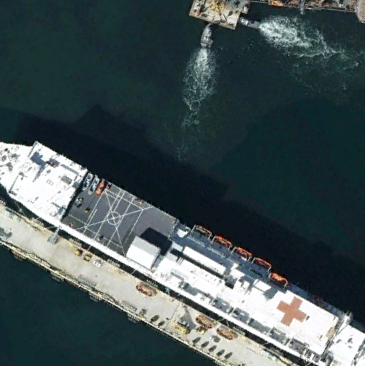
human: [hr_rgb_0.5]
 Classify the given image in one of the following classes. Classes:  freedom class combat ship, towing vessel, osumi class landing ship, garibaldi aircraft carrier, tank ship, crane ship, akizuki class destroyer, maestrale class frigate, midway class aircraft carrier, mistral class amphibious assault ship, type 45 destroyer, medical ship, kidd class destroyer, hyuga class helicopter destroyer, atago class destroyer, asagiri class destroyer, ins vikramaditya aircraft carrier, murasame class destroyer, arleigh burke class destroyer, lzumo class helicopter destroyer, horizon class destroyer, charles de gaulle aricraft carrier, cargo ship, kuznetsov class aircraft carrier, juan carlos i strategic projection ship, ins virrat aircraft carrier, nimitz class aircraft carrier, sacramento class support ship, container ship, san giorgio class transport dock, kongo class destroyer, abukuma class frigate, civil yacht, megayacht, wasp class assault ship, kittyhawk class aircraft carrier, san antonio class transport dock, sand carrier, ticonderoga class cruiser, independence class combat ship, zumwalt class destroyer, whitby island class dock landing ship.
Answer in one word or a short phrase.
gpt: Medical ship